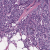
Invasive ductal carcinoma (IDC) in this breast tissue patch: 1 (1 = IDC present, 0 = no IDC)